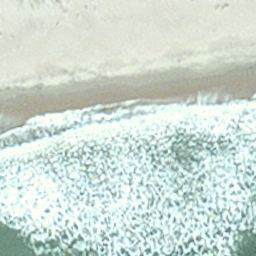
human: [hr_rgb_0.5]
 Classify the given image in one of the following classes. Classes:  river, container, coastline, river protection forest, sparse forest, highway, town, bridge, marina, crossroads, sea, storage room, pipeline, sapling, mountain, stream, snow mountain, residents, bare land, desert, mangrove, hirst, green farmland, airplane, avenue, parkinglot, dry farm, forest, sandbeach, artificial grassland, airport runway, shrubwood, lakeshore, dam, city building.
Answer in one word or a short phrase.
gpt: coastline